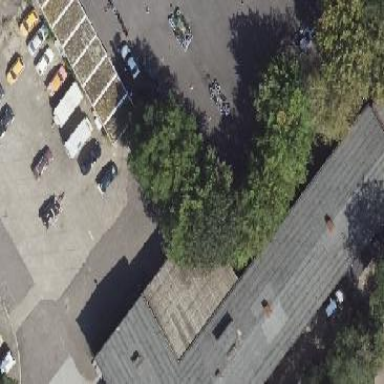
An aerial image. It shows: View of roof of building.